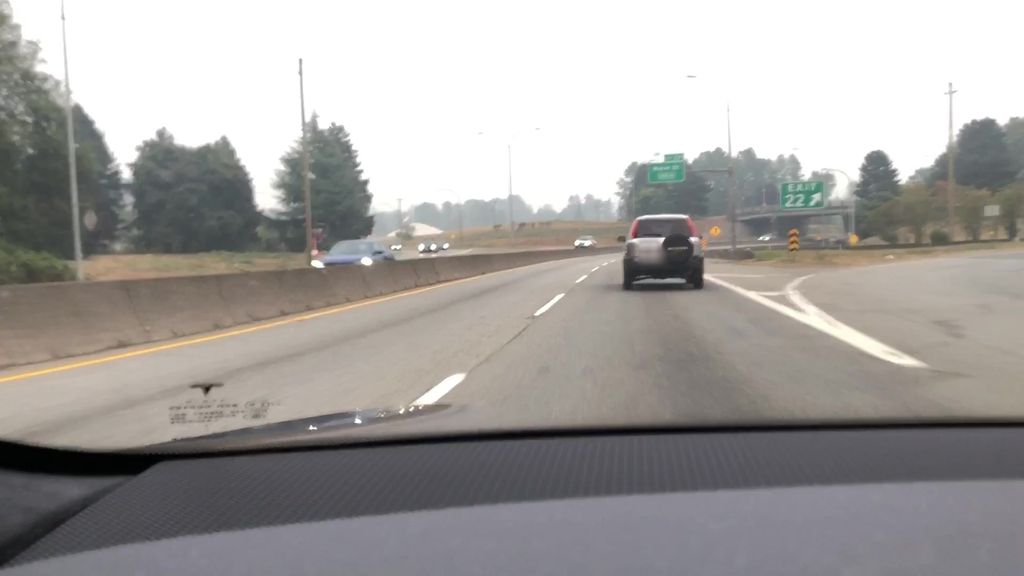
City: vancouver